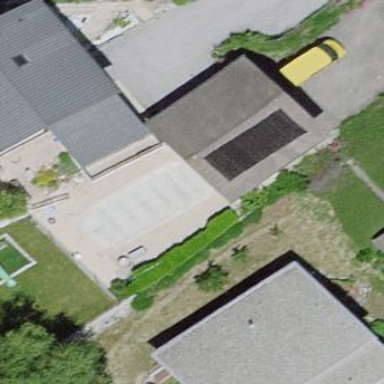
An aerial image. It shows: Swimming pool located in leisure land.